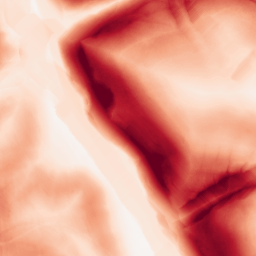
Category: morphological
Decomposition family: morphological_gradient
Decomposition parameters: size: 15
shape: diamond
Upsampling method: bicubic
Upsampling parameters: scale: 8
Upsampling scale: 8